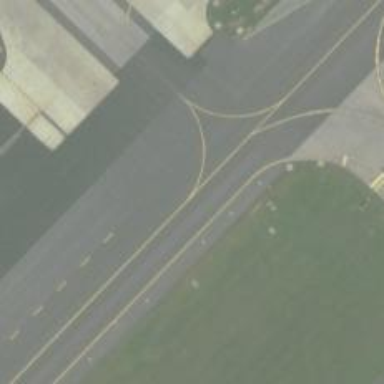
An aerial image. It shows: View of taxiway at the airport.